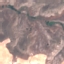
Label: HerbaceousVegetation